Interaction volume radius: 5 \u00c5
Interaction volume height: 25 \u00c5
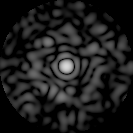
Disorder parameter: 0.8635